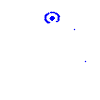
Particle: electron